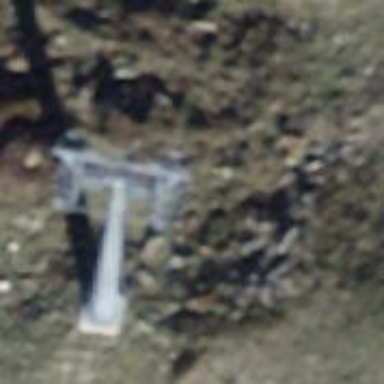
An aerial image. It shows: Pylon for aerialway.